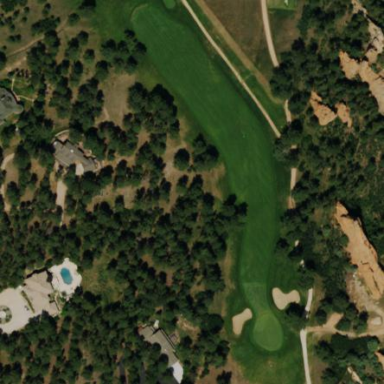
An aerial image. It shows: Golf fairway surrounded by grass.